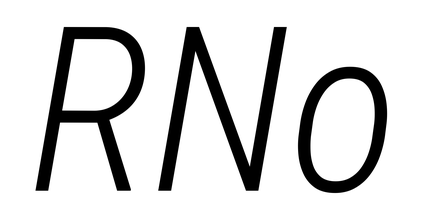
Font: Roboto-Italic_Condensed_Light_Italic